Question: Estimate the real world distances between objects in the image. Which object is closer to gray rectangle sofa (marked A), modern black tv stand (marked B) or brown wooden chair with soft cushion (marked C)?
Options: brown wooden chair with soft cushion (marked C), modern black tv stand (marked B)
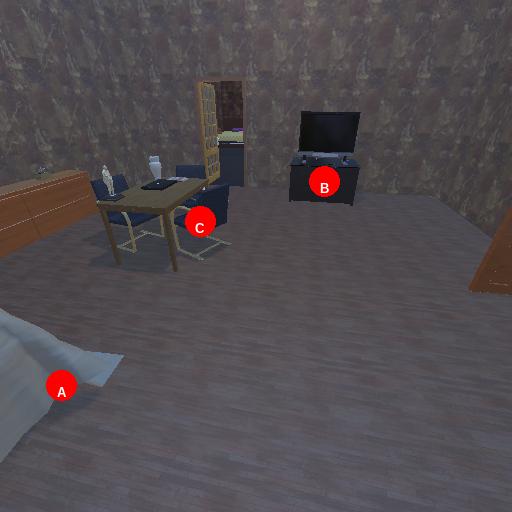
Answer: brown wooden chair with soft cushion (marked C)